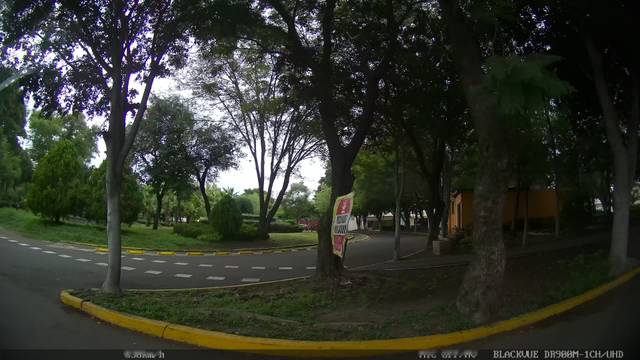
Region: Mexico
Coordinates: 20.59, -100.371